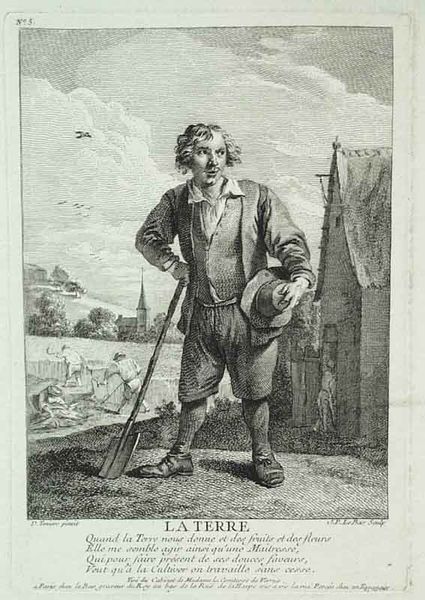
Titel: La terre
Künstler: Jacques-Philippe Lebas
Standort: Karlsruhe
Institution: Staatliche Kunsthalle Karlsruhe
Schlagwörter: hand, himmel, mann, vogel, weiß, wolken, bäume, kirchturm, landschaft, menschen, see, stadt, frankreich, frau, grau, haar, hut, hüte, kleider, kopfbedeckungen, männer, schwarz, symbol, tür, zeichnung, blick, dach, gebäude, haus, weg, wiese, wolke, mode, rock, hemd, hose, jacke, mütze, mützen, arm, barock, gesicht, kragen, mensch, rembrandt, stehen, bild, bildnis, herr, hände, portrait, porträt, erde, feld, felder, häuser, hügel, vögel, wind, hütte, kirche, boden, land, haare, pose, stehend, blatt, locken, arbeit, bauern, genre, landleben, stock, turm, garten, beine, kopfbedeckung, schrift, sommer, papier, schuhe, hosen, acker, ernte, feldarbeit, getreide, heu, korn, weizen, hang, dorf, dächer, bauernhof, hof, idylle, arbeiter, französisch, lehnen, inschrift, weste, bauer, strümpfe, beruf, offen, scheune, schwalben, druck, schwarzweiss, sichel, radierung, stich, text, stiefel, französich, wams, stützend, bauernhaus, landwirtschaft, haüser, wolkne, kniebundhosen, kupferstich, landarbeit, flugblatt, schaufel, spaten, sense, dort, landarbeiter, landwirt, sonntagskleidung, schnitter, pumphose, kurze hose, getreideernte, schaube, ere, felf, sicheln, elsass, schippe, landmann, terre, t, ki, la, akker, taal, la terre, kirchrturm, die erde, agrarökonom, frasnzösisch, hut schaufel, text erde, no 5